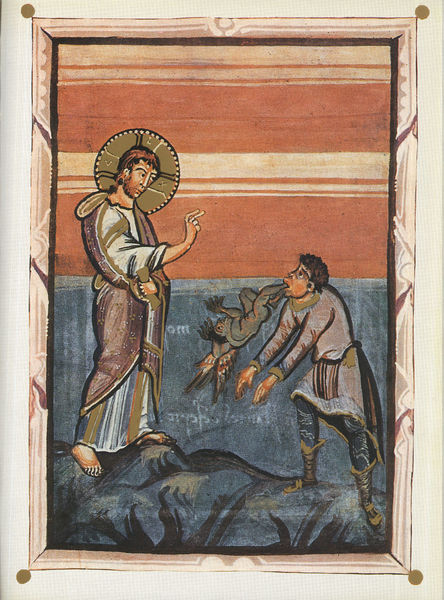
Titel: Evangeliar der Äbtissin Hitda von Meschede
Institution: Darmstadt, Hessische Landesbibliothek
Schlagwörter: berg, blau, flügel, fuß, hand, mann, wasser, finger, mund, männer, zeichnung, rot, tuch, hose, augen, rahmen, stein, hände, gehen, figur, gewand, esel, engel, füße, schrift, schuhe, fels, linien, streifen, barfuss, religion, text, stiefel, heiligenschein, nimbus, jesus, fressen, mittelalter, segen, segnen, heiliger, fresko, luzifer, beissen, wandeln, hebräisch, buchmalerei, rückwärts, segnend, menschenfresser, rrot, fllügel